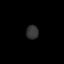
Tissue: lung
Cell type: Smooth muscle cells
Senescence score: 0.5815
Nuclear area (px): 167
Mean DAPI intensity: 51.467